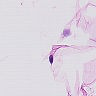
Metastatic tissue present: no